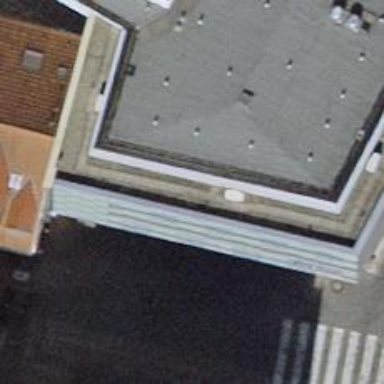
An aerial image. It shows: Furniture shop.